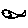
Label: fish